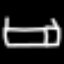
Label: bed